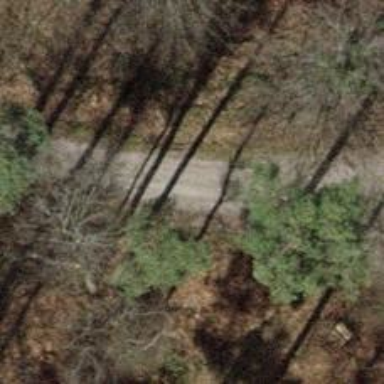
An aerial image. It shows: Compacted grade3 track used for forestry vehicles.